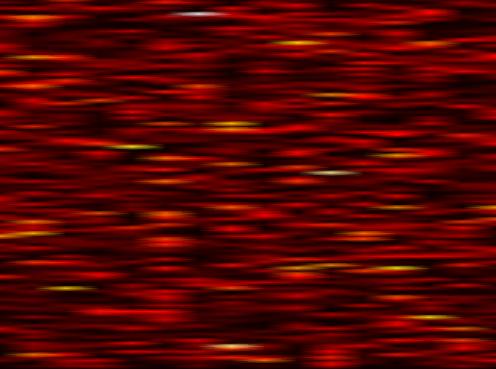
Label: FBMC